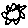
Label: sun